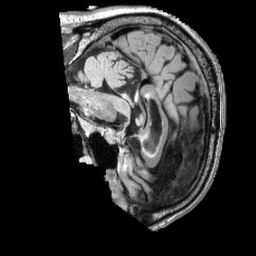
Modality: FLAIR
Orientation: sagittal
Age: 58
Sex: male
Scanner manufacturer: siemens
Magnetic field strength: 3 T
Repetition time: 5 s
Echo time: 0.387 s